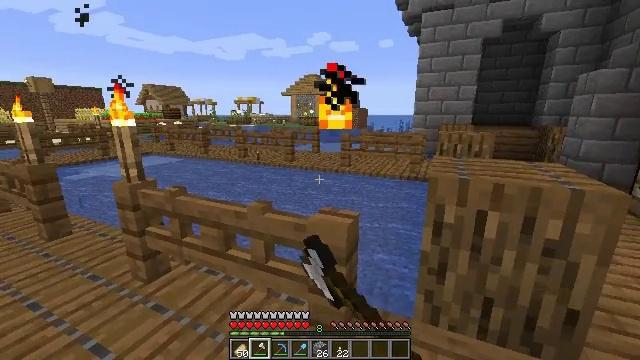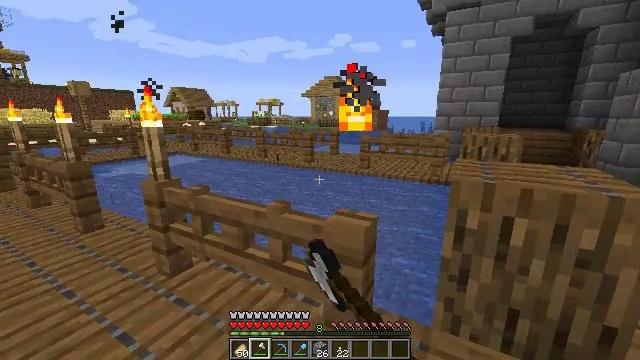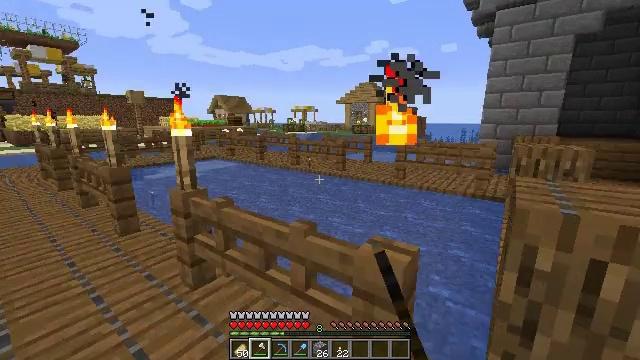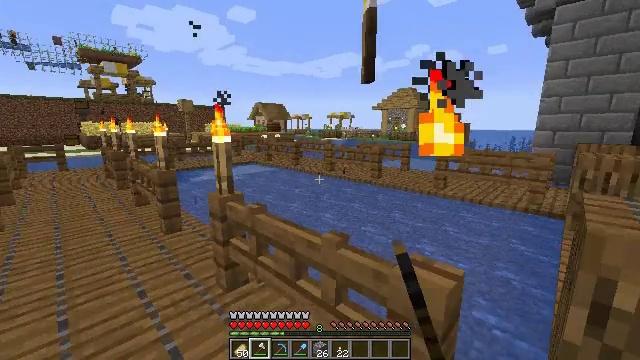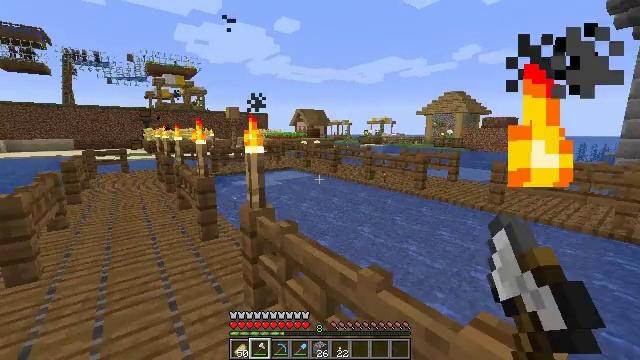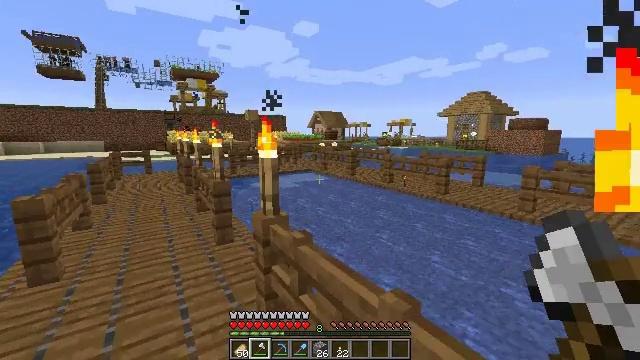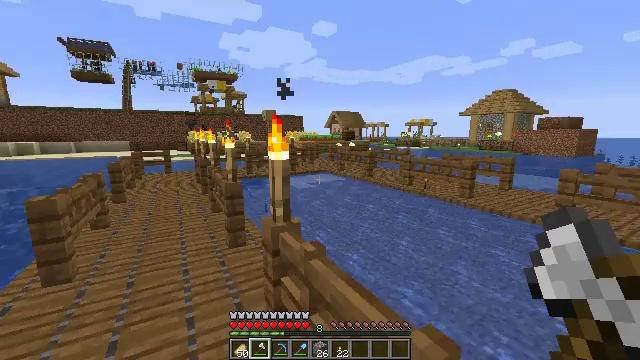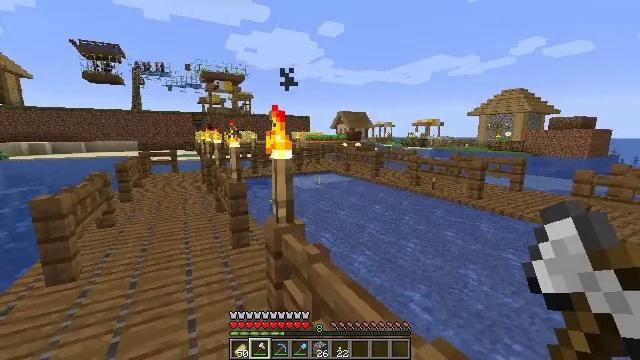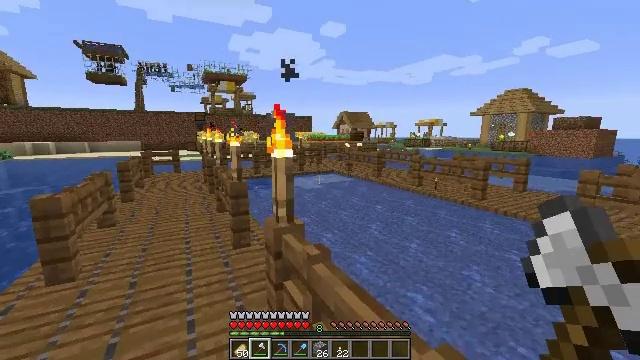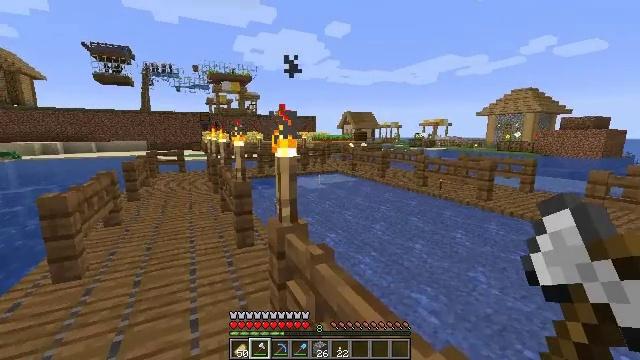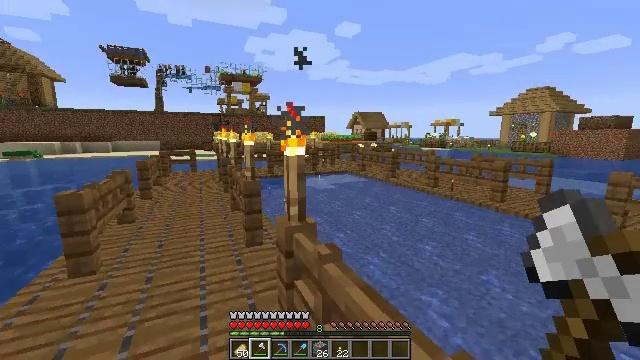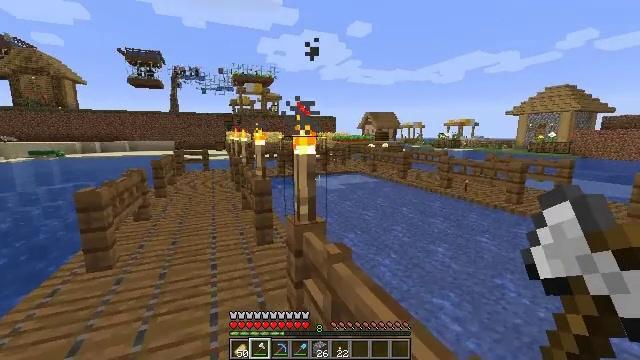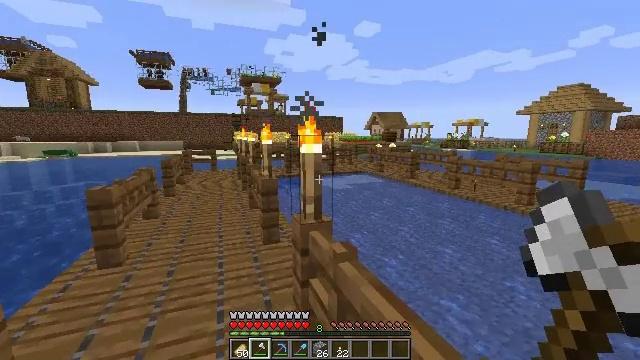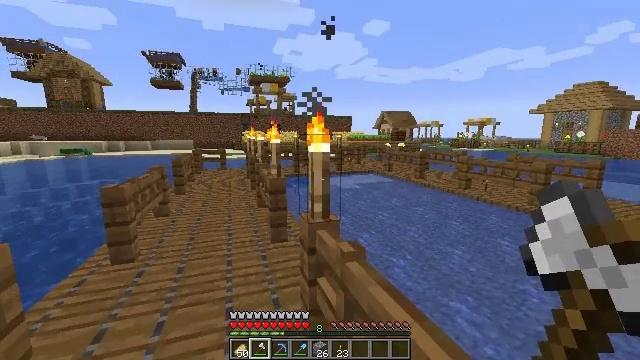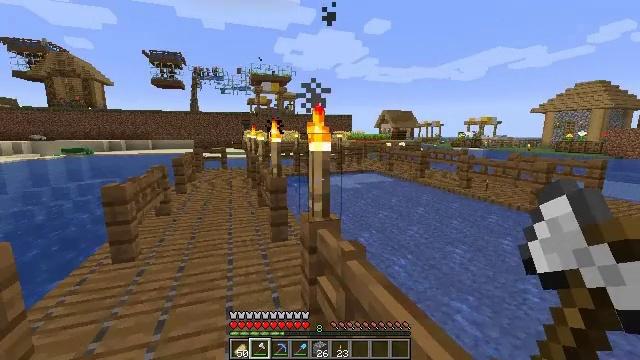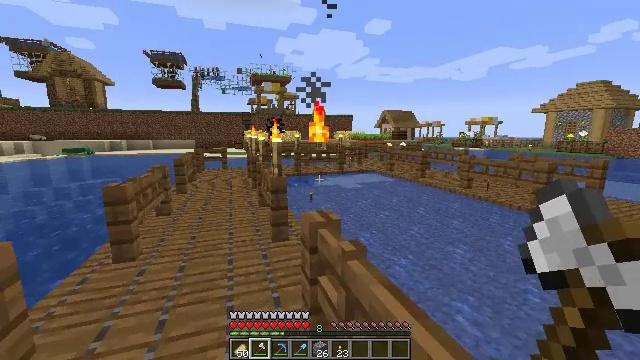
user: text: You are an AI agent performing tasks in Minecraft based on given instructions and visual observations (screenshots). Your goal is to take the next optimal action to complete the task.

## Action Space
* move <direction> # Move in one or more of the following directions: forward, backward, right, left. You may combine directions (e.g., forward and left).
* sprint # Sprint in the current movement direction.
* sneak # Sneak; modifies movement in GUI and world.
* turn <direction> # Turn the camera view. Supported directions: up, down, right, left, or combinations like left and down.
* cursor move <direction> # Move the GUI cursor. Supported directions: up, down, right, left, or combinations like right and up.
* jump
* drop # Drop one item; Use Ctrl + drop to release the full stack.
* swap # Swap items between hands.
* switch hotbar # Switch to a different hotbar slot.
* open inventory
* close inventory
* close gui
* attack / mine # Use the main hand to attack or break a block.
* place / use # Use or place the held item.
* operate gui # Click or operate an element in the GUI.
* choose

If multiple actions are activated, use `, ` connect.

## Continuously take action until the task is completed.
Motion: motion action
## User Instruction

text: Attack the torch to pick it up.
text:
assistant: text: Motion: move forward, turn left
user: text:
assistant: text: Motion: move forward, turn left and up
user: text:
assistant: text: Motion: move forward, turn left and up
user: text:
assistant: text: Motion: move forward, turn left and up
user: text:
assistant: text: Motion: move forward, turn left
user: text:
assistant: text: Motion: turn left
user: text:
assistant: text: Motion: turn left
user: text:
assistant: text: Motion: no_op
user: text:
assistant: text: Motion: no_op
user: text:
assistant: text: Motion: turn left
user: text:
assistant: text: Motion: turn left
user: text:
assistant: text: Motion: turn left
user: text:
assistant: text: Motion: turn left
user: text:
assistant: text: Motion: no_op
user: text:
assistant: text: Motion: attack / mine
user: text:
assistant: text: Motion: attack / mine
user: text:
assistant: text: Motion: move forward and move left, attack / mine
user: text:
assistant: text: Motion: move forward and move left
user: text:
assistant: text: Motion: move forward and move left
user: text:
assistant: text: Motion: move forward and move left
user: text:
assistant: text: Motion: move forward and move left
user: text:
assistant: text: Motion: move forward and move left
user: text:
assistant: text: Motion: move forward and move left
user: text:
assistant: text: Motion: move forward and move left
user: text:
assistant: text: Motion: move forward
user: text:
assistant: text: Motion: turn right
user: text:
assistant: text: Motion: turn right
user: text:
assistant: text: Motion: turn right
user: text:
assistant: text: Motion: no_op
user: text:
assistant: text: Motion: no_op